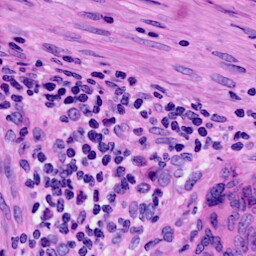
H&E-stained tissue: Cervix